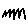
Label: zigzag